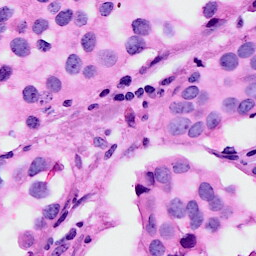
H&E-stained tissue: Breast